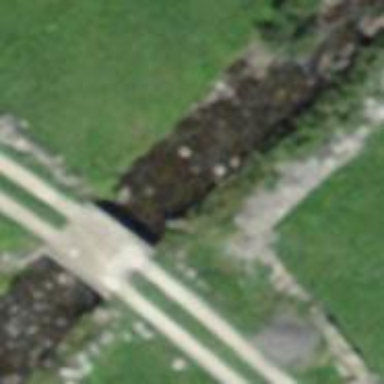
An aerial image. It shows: Culvert tunnel.